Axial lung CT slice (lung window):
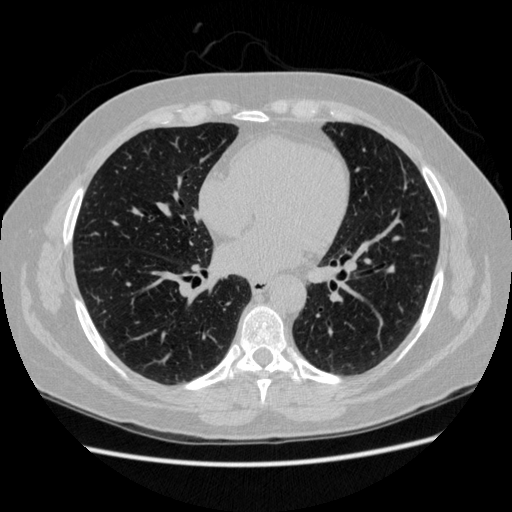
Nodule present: no